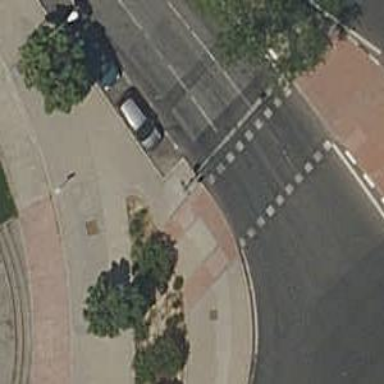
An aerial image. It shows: Road crossing with traffic signals.